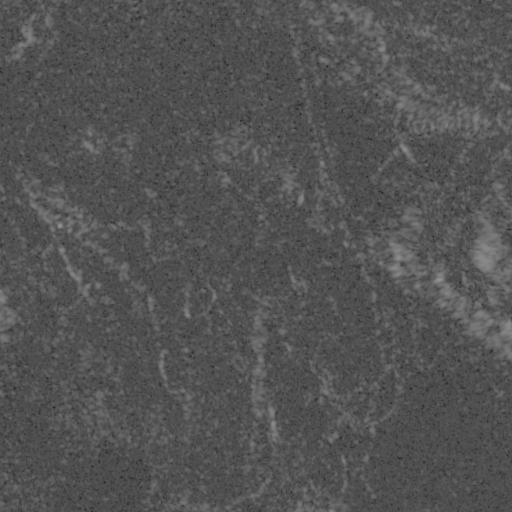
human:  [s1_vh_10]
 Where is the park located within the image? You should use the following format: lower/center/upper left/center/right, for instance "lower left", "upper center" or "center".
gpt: The park is located in the center of the image.
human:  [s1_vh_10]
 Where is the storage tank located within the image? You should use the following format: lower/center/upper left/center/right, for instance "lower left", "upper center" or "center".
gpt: The storage tank is located in the lower left of the image.
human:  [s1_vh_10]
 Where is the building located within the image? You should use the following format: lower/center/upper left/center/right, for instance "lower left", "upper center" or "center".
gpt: The building is located in the lower left of the image.
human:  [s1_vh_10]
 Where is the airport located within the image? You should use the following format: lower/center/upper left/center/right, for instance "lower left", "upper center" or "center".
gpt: There is no airport in the image.

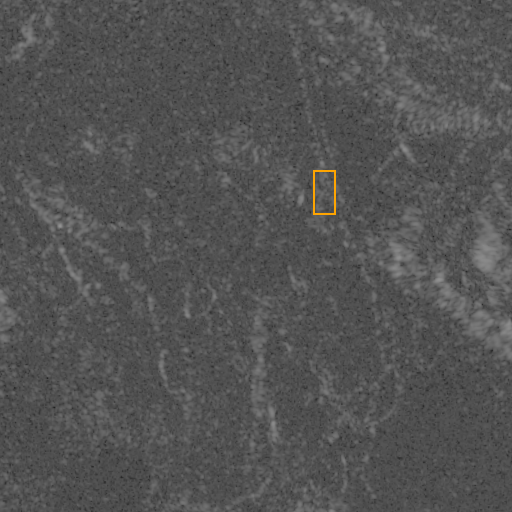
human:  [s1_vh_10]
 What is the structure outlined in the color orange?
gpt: The structure outlined in orange is a park.
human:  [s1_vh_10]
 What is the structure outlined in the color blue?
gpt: There is no blue outline.